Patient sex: M
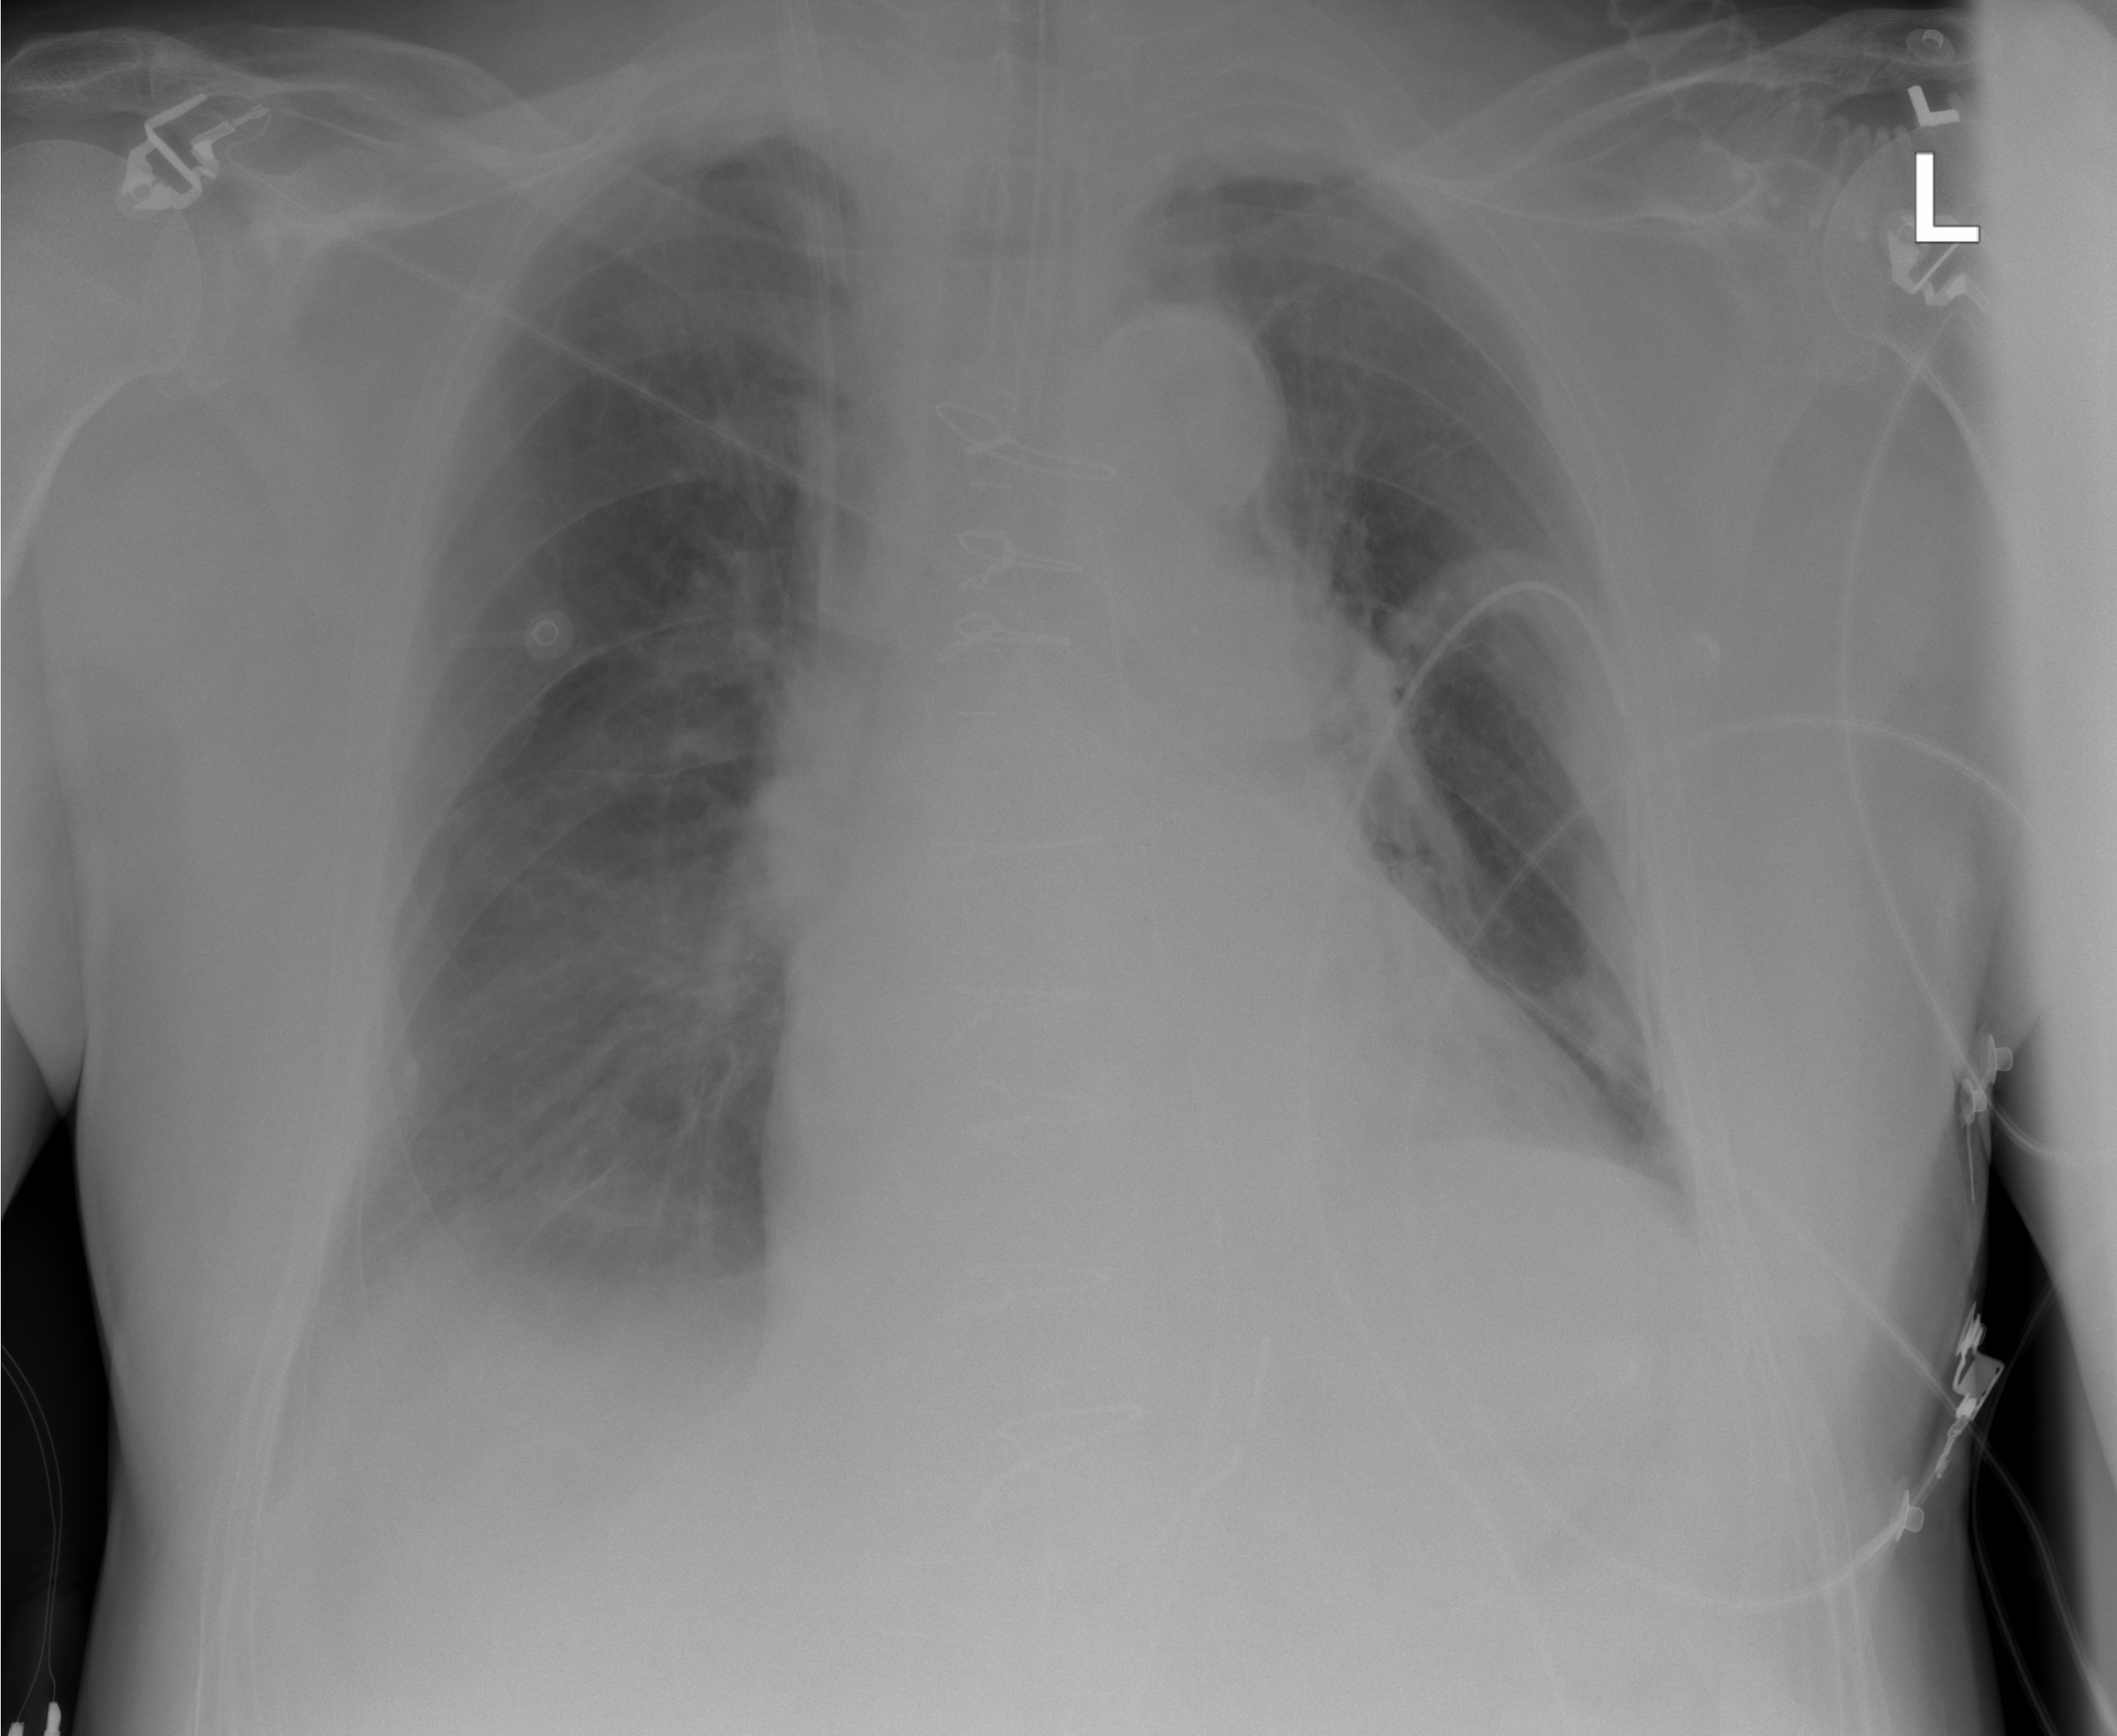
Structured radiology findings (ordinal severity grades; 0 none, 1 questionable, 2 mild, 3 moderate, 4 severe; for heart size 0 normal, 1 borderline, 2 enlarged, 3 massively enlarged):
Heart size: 2
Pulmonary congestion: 2
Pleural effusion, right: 2
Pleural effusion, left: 0
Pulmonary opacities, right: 0
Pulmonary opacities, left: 0
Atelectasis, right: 0
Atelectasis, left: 2